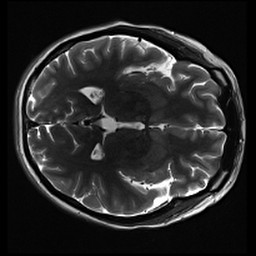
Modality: inplaneT2
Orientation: axial